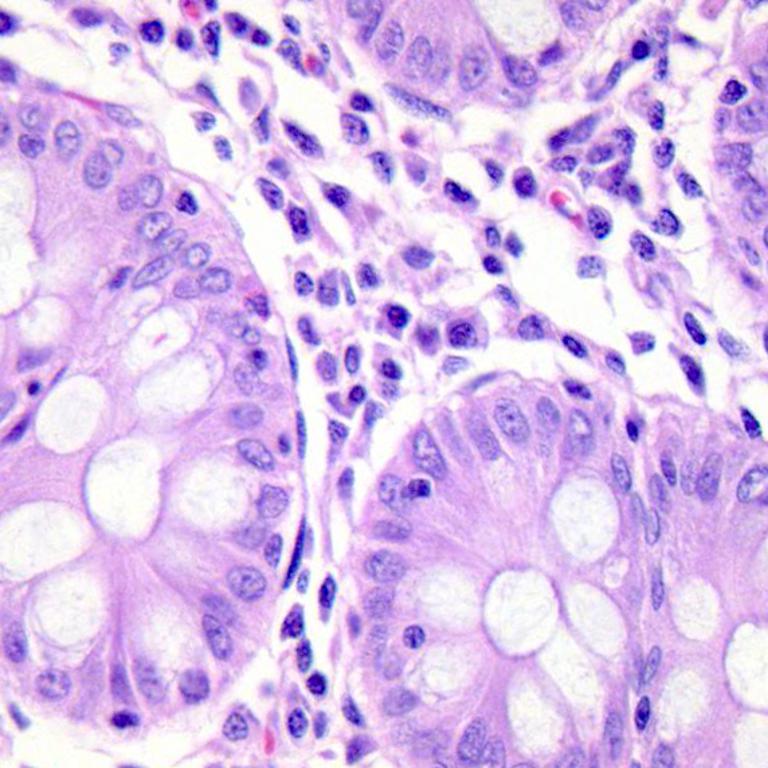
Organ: colon
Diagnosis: benign